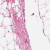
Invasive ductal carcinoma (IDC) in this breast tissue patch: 0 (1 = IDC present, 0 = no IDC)